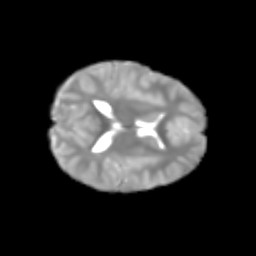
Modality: T2w
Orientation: axial
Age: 6
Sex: female
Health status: healthy